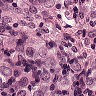
Metastatic tissue present: yes